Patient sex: M
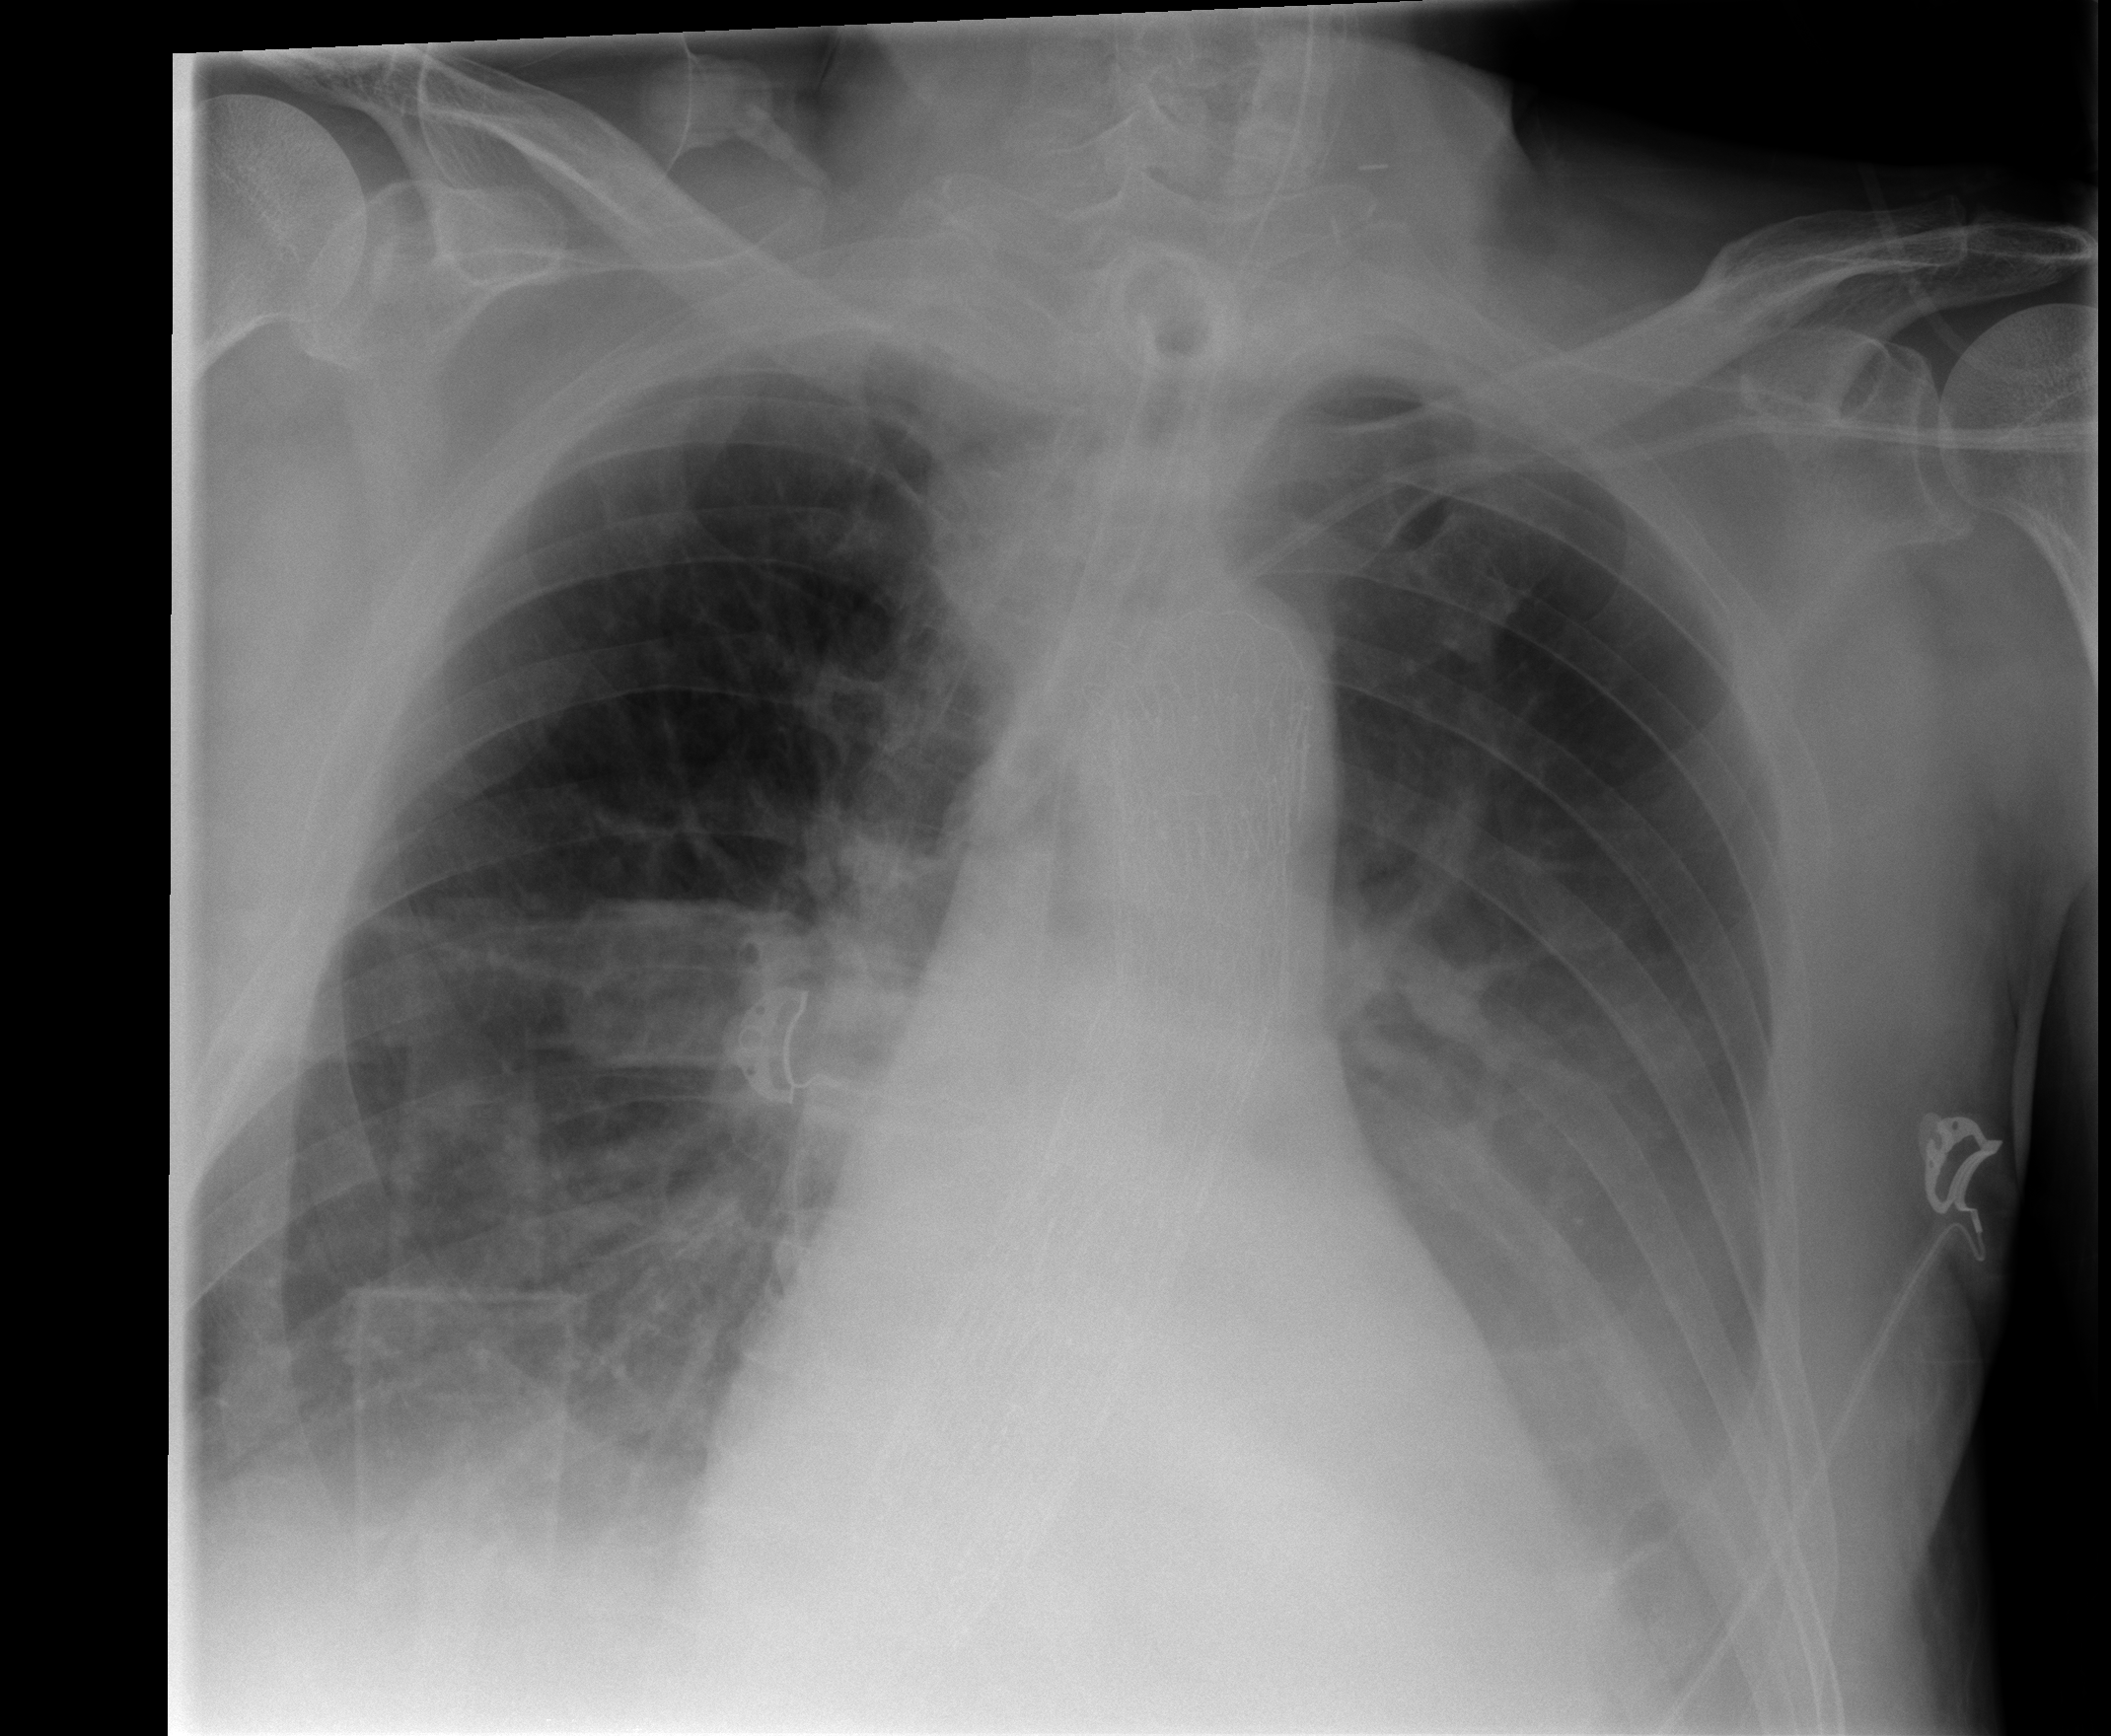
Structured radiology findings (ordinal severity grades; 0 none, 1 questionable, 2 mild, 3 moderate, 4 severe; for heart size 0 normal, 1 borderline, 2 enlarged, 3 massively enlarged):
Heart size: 1
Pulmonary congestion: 0
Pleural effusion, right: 0
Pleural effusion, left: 2
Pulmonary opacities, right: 0
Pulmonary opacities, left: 0
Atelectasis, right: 2
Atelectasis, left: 2